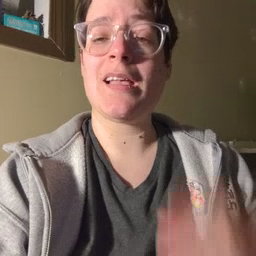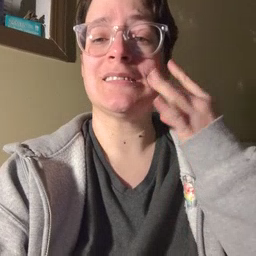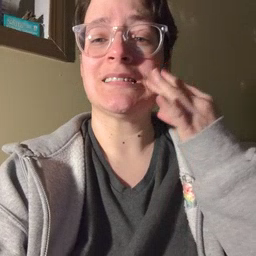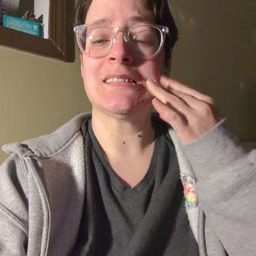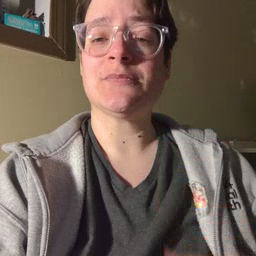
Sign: cat